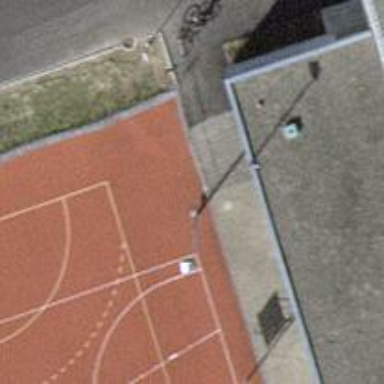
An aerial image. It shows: Floodlight lamp.